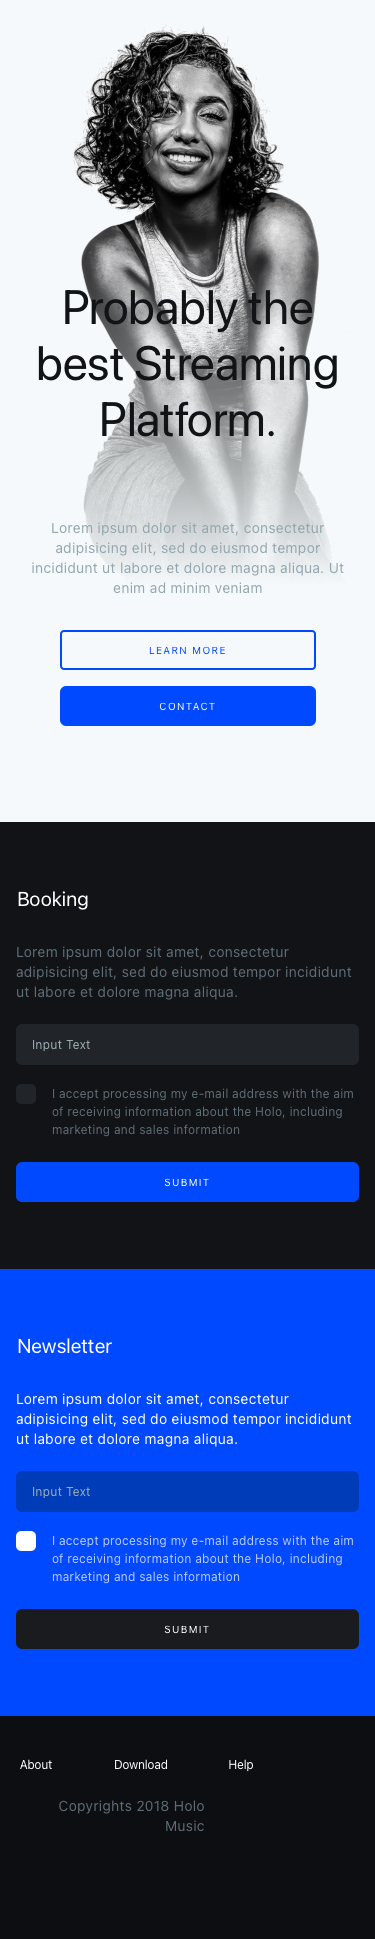
Text in this UI design:
About
Download
Help
Copyrights 2018 Holo Music
Newsletter
Lorem ipsum dolor sit amet, consectetur adipisicing elit, sed do eiusmod tempor incididunt ut labore et dolore magna aliqua.
I accept processing my e-mail address with the aim of receiving information about the Holo, including marketing and sales information
Booking
Lorem ipsum dolor sit amet, consectetur adipisicing elit, sed do eiusmod tempor incididunt ut labore et dolore magna aliqua.
I accept processing my e-mail address with the aim of receiving information about the Holo, including marketing and sales information
Probably the best Streaming Platform.
Lorem ipsum dolor sit amet, consectetur adipisicing elit, sed do eiusmod tempor incididunt ut labore et dolore magna aliqua. Ut enim ad minim veniam